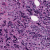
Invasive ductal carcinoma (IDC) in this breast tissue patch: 0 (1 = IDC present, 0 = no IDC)